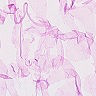
Metastatic tissue present: no